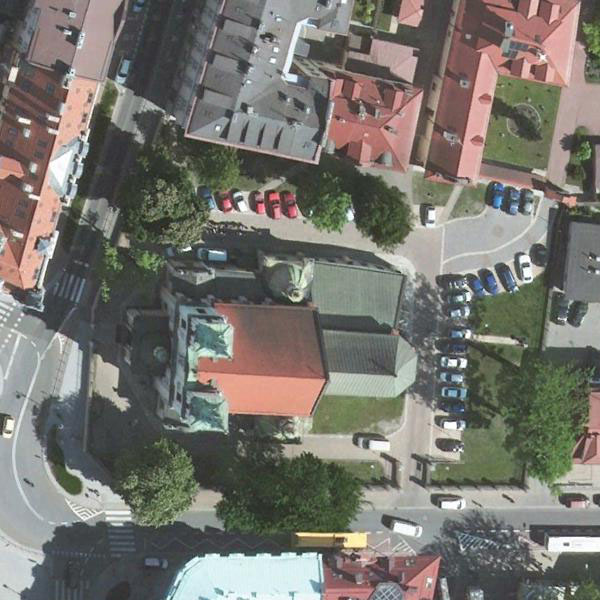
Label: Church